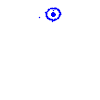
Particle: electron